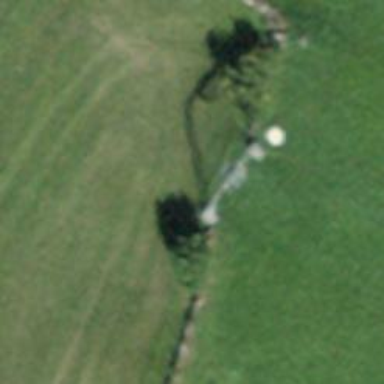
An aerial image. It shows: Pylon for aerialway.